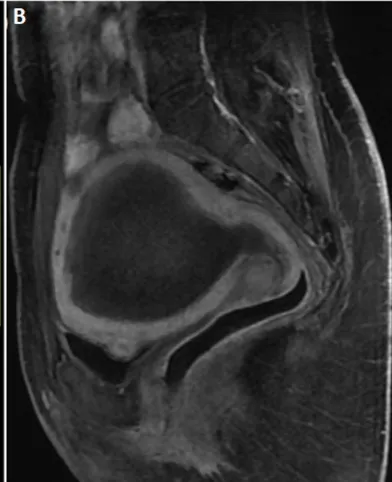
MRI after embolization (sagittal post contrast T1 fat saturation image); it was observed that the myoma was no longer contrast-enhanced after embolization and its dimensions decreased.
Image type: radiology (mri)